Brain MRI, t2w sequence, axial 2D slice.
Patient: age 35, sex M, weight 95 kg, height 1.95 m
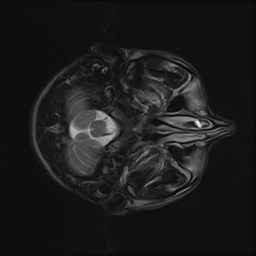